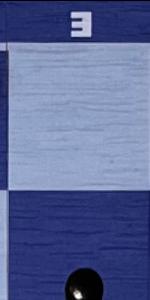
Label: Empty